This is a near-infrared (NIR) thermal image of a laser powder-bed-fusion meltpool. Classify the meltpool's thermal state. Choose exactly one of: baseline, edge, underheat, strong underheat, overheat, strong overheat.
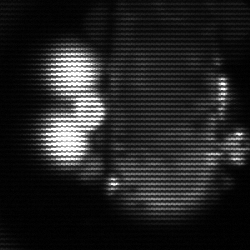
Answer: strong underheat